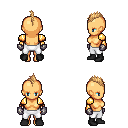
a pixel art fantasy rpg character, female body template, human, tanned skin, gold arm armor, white pants, light blonde mohawk hairstyle, metal gloves, black shoes, four views (front, back, left, right), 2x2 character sprite sheet, small pixel art, hard edges, no anti-aliasing